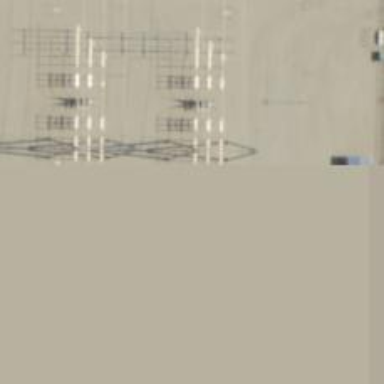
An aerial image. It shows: Switch for power supply.